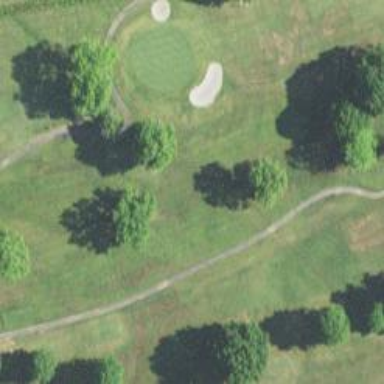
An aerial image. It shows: Service road used as golf cart path.